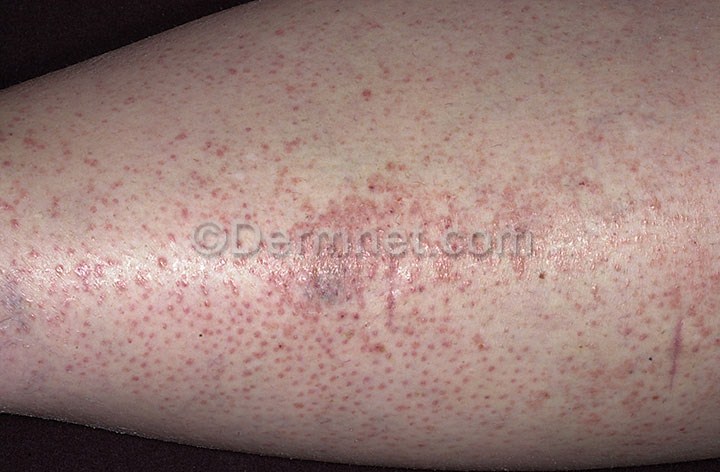
Disease: Poison Ivy Photos and other Contact Dermatitis